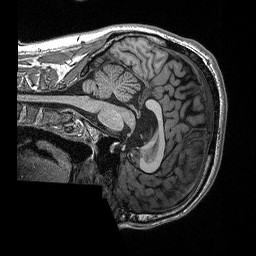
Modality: T1w
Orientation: sagittal
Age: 28
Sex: male
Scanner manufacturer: siemens
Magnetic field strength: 3 T
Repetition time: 2.3 s
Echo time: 0.00298 s